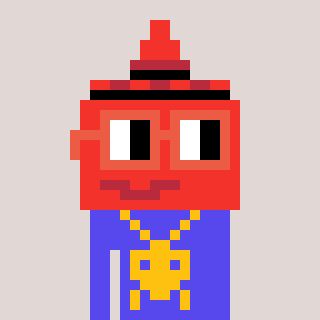
a pixel art character with square orange glasses, a ketchup-shaped head and a computerblue-colored body on a warm background